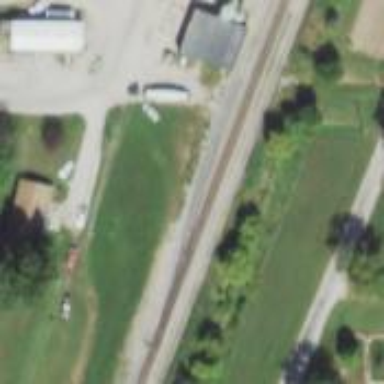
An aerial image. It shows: Railway service station.